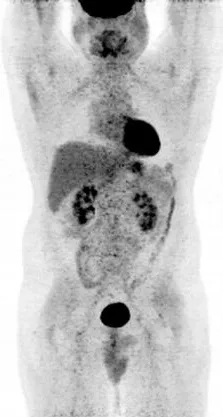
PET/CT imaging prior to . On cross sectional CT imaging. The large hepatic lesion measured 5.9 x 5.1 cm in maximal dimension.
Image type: radiology (pet)